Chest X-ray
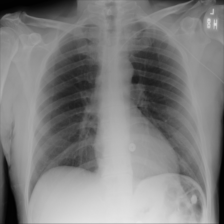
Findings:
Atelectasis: negative
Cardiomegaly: negative
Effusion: negative
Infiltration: negative
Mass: negative
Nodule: negative
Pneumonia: negative
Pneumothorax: negative
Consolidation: negative
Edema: negative
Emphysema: negative
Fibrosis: negative
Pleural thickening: negative
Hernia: negative